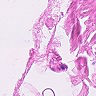
Metastatic tissue present: no